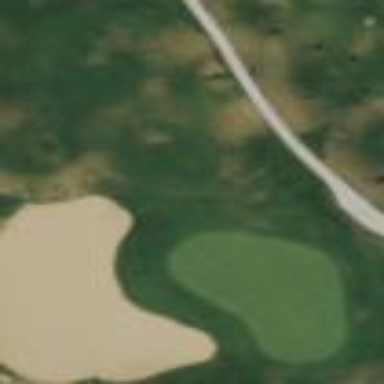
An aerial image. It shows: Scenic golf fairway.